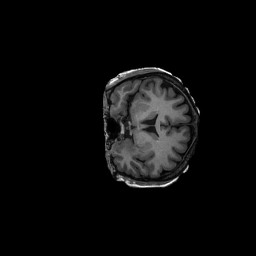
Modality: T1w
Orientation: coronal
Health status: ill
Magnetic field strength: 3 T